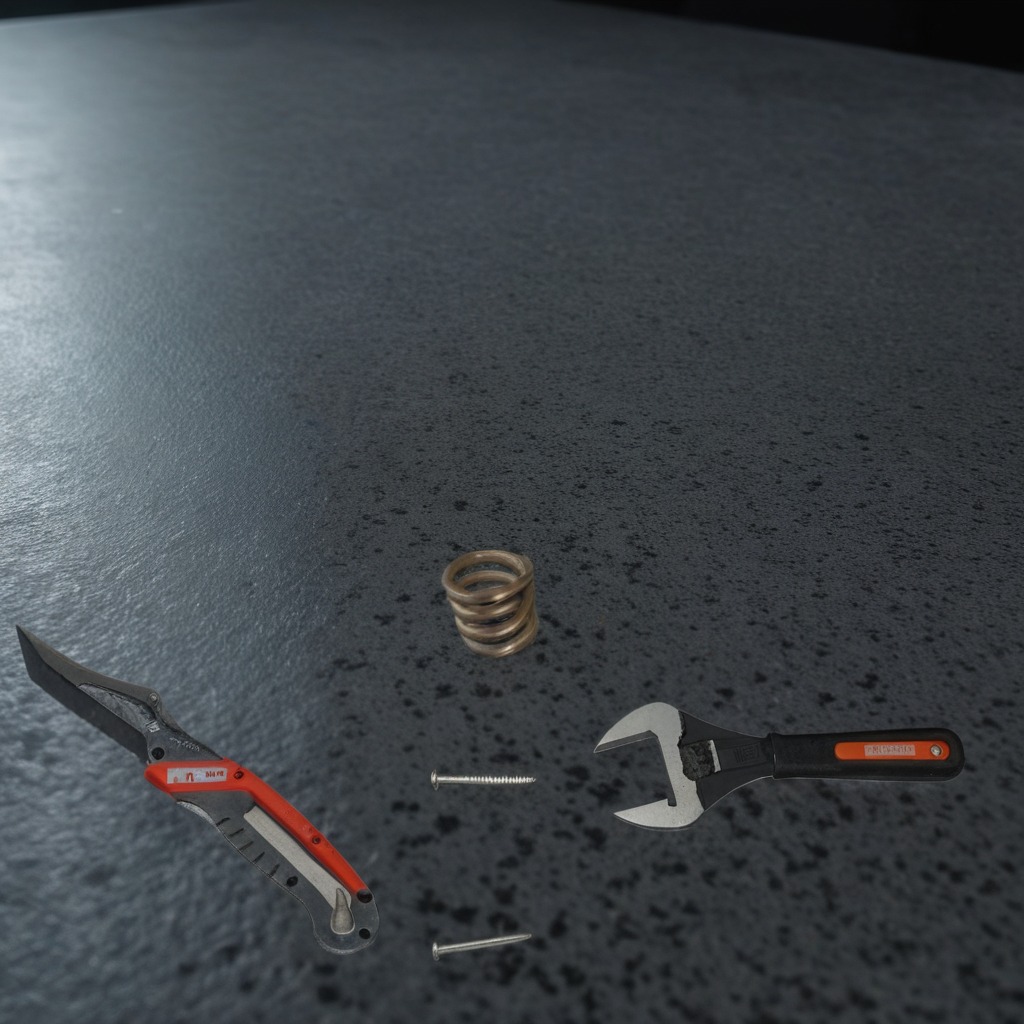
A utility knife, a metal machine screw, an iron nail, a coiled metal spring, and a wrench are lying on a clean granite table inside a workshop at night.